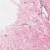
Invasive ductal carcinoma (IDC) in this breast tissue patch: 0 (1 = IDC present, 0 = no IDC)